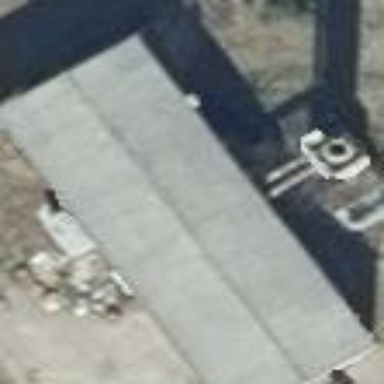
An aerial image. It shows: Gabled grey roof on farm auxiliary building. The roof is oriented along the length of the structure.